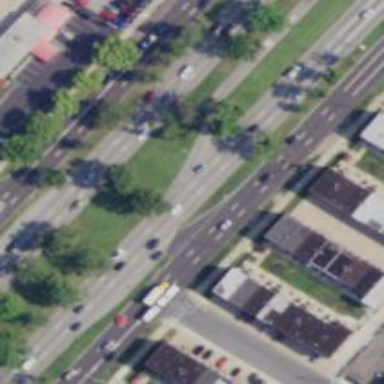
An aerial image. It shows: Asphalt road classified as trunk highway.